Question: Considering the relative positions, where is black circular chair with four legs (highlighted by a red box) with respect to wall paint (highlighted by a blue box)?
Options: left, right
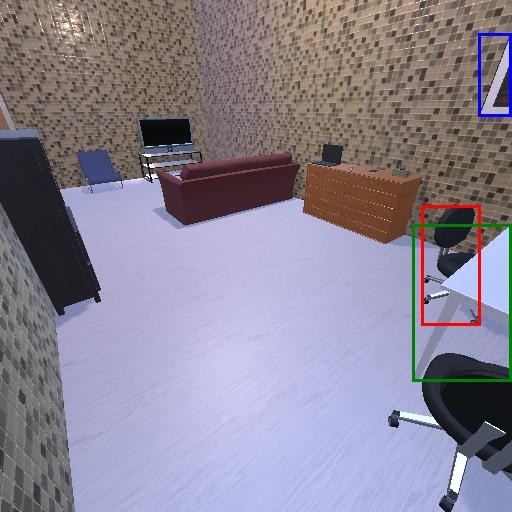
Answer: left